Lunar surface albedo tile
Center latitude: -42.657
Center longitude: -10.623
Resolution (meters per pixel, mean): 132.3
Tile area (km^2): 17817.8
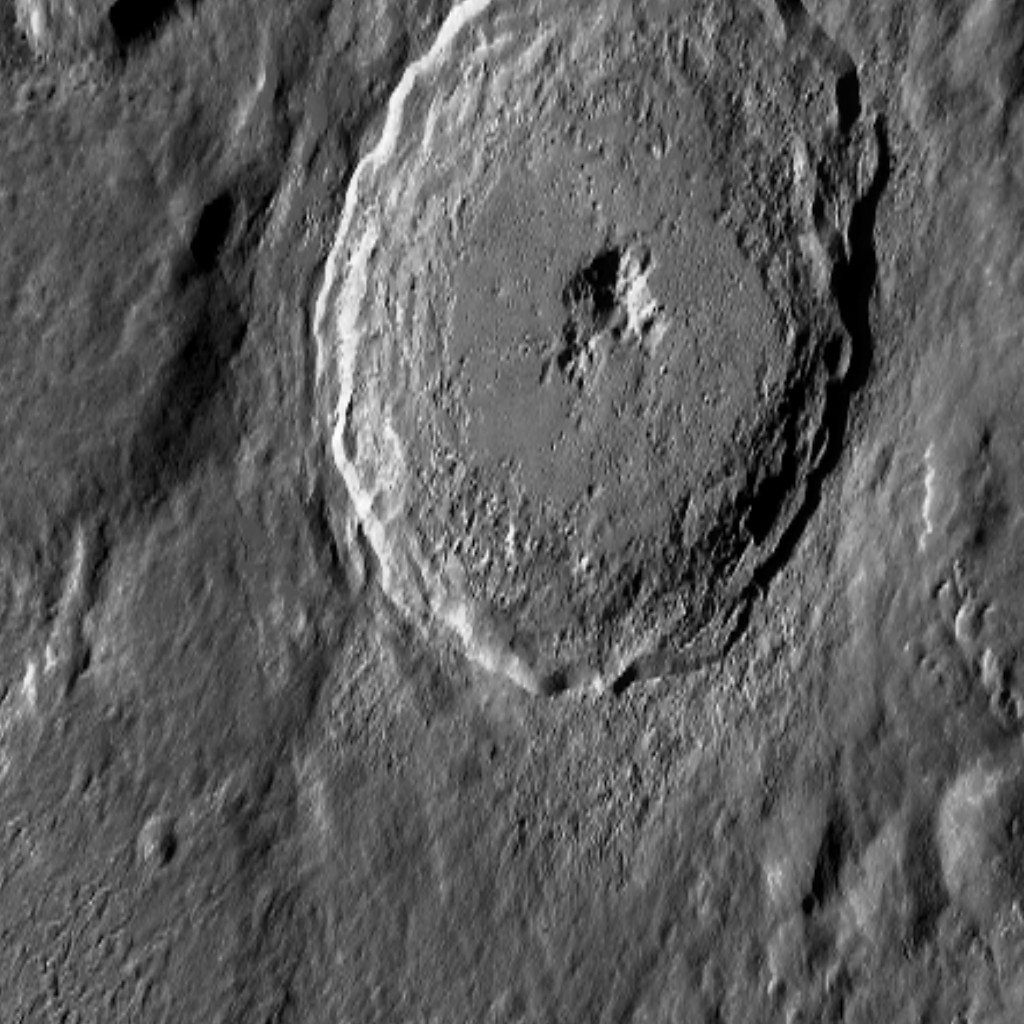